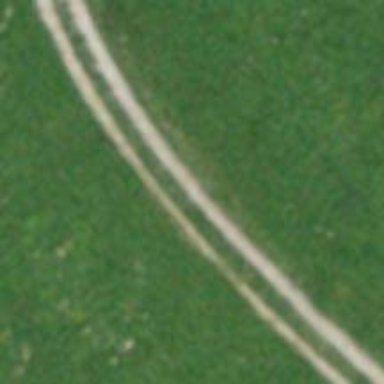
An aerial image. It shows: Grass track with grade 2 tracktype.